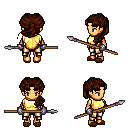
a pixel art fantasy rpg character, female body template, human, tanned skin, gold chest armor, gold greaves, brown princess hairstyle, metal gloves, brown slippers, spear, four views (front, back, left, right), 2x2 character sprite sheet, small pixel art, hard edges, no anti-aliasing